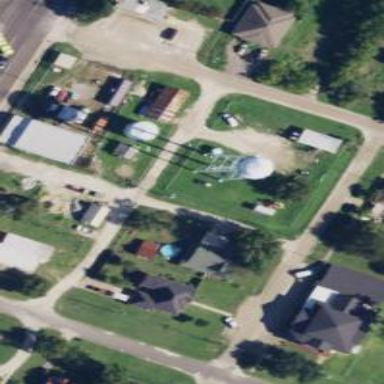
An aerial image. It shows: Water tower that is man-made.